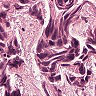
Metastatic tissue present: yes